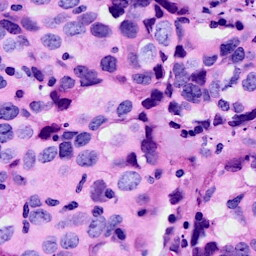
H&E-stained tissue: Breast